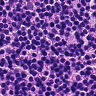
Metastatic tissue present: no